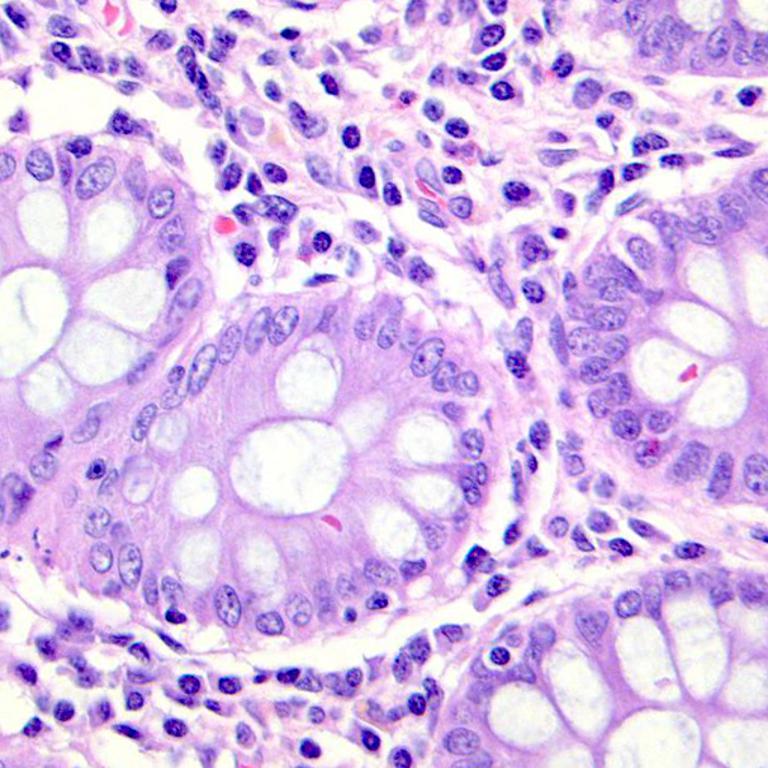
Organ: colon
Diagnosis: benign